Chest X-ray. View position: AP
Patient age: 44
Patient sex: F
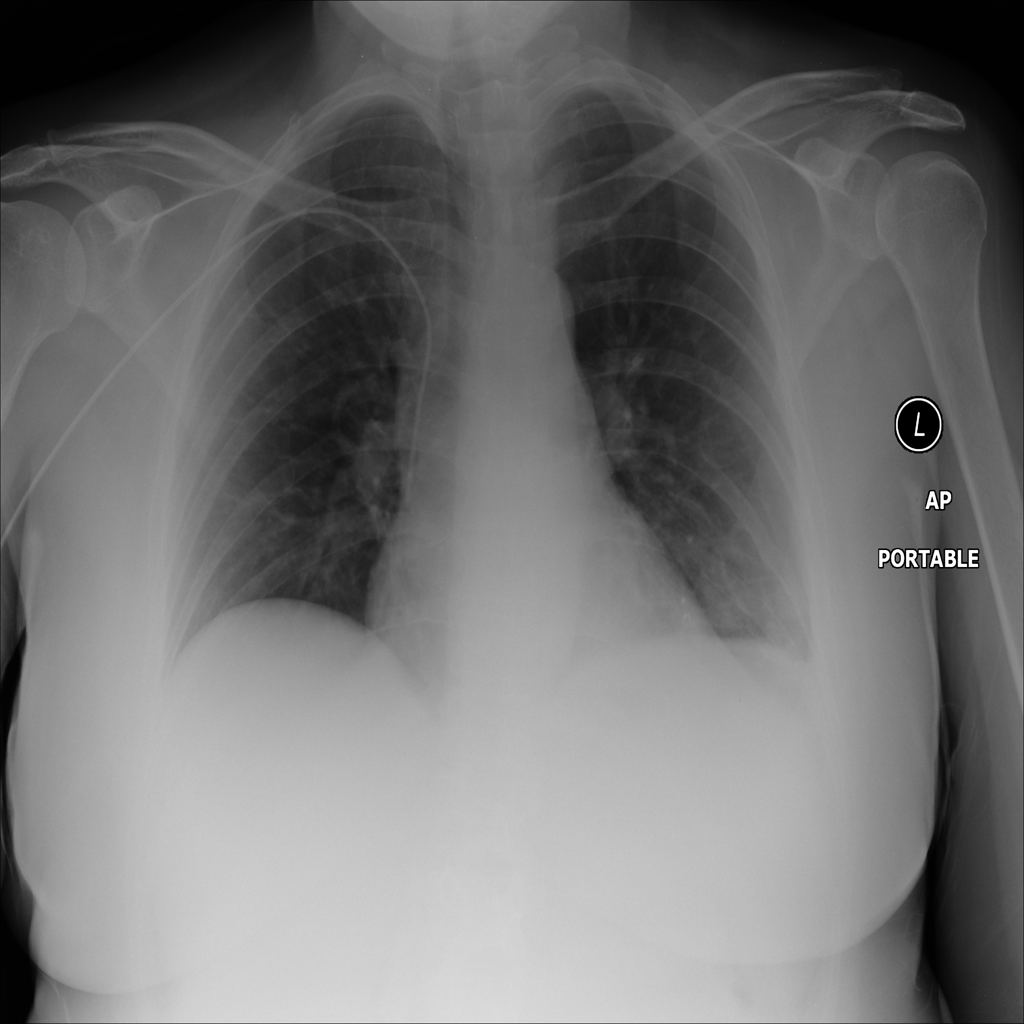
Finding: Pneumothorax